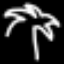
Label: palm tree